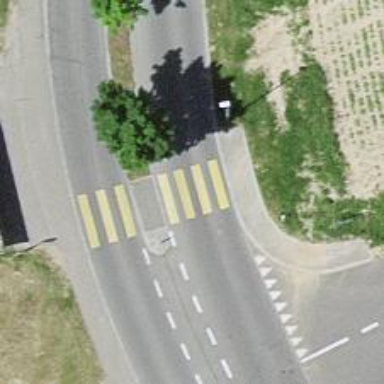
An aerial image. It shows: Zebra crossing with separate island.